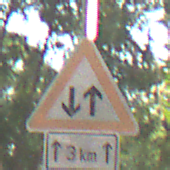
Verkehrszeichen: Gegenverkehr
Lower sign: LaengeEinerStrecke2
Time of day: SunriseSunset
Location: Outdoor (Suburban)
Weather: Clear
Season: NotSpecified
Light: Natural